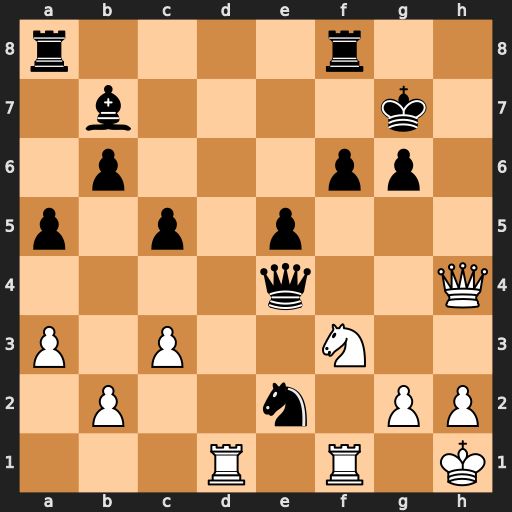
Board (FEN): r4r2/1b4k1/1p3pp1/p1p1p3/4q2Q/P1P2N2/1P2n1PP/3R1R1K
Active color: w
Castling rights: -
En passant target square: -
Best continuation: Rd7+ Rf7 Rxf7+ Kxf7 Ng5+